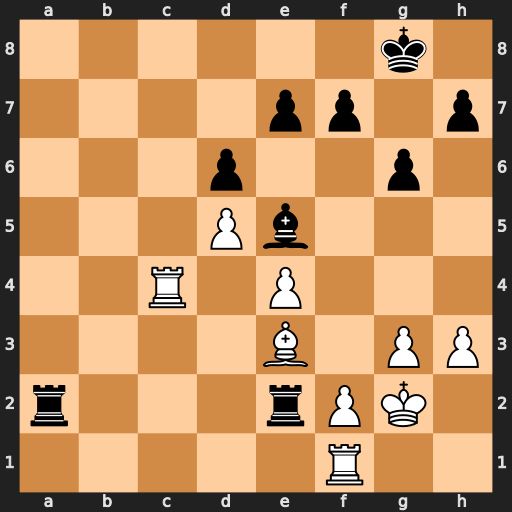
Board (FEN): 6k1/4pp1p/3p2p1/3Pb3/2R1P3/4B1PP/r3rPK1/5R2
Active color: w
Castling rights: -
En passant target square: -
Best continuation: Bh6 Rac2 Rc1 Rxf2+ Kg1